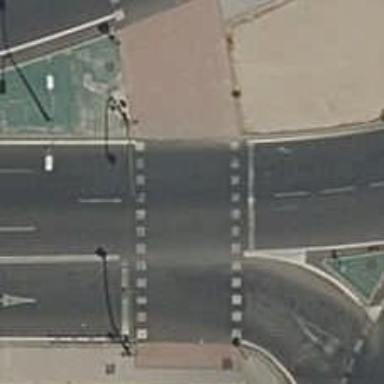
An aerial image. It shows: Road intersection controlled by traffic signals.